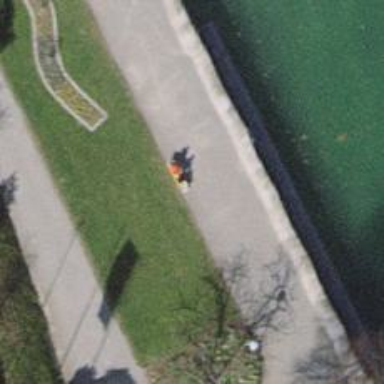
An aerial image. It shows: Bench for seating.